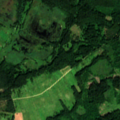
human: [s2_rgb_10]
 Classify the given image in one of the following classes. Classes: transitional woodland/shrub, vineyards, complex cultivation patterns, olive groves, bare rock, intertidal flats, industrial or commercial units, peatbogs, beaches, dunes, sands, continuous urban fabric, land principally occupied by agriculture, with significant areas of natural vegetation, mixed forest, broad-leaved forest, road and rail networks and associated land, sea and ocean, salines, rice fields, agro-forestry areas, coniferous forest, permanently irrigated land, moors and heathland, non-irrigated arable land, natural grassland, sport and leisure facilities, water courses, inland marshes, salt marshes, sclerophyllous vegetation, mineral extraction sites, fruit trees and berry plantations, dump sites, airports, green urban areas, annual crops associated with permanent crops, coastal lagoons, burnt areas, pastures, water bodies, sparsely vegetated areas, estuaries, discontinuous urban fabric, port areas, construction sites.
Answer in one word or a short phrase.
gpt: complex cultivation patterns, broad-leaved forest, coniferous forest, mixed forest, transitional woodland/shrub, peatbogs